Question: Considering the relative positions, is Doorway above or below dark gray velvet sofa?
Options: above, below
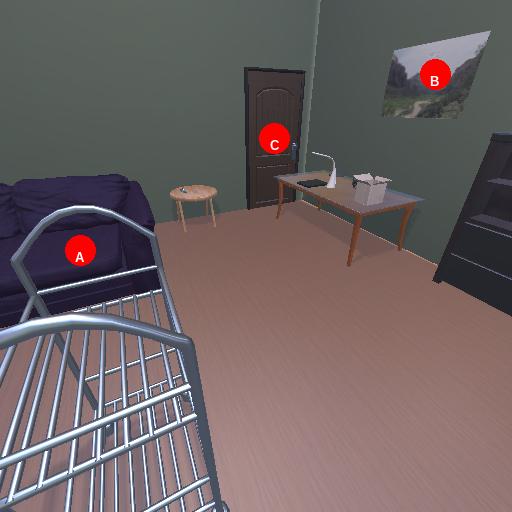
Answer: above